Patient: sex M, age 66
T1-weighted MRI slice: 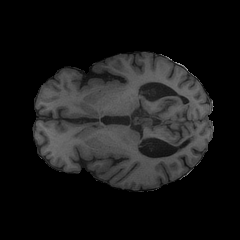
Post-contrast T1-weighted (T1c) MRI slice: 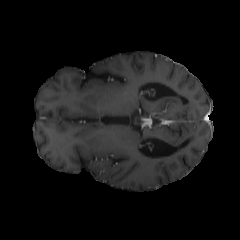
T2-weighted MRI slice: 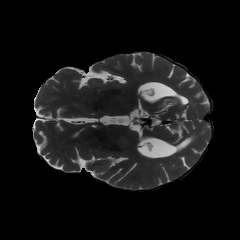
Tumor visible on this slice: yes
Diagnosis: Glioblastoma, IDH-wildtype
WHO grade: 4